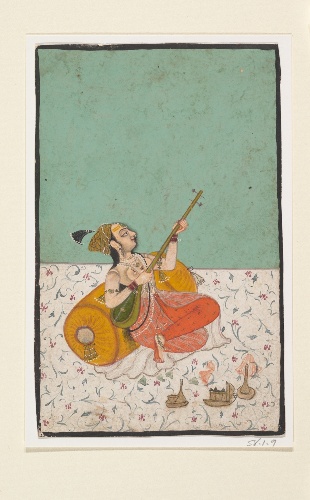
Date: ca. 1800
Object type: Painting
Classification: Paintings
Medium: Ink and opaque watercolor on paper
Culture: India (Rajasthan, Kota)
Dimensions: 6 5/16 x 3 15/16 in. (16 x 10 cm)
Department: Asian Art
Credit line: Rogers Fund, 1958
Accession year: 1958
Repository: Metropolitan Museum of Art, New York, NY
Tags: Musical Instruments|Women|Musicians